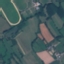
Land use / land cover: Pasture